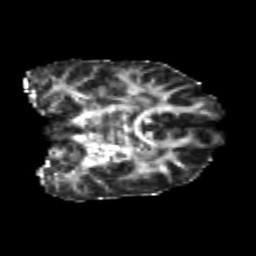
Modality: FA
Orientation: coronal
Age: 22
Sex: female
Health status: healthy
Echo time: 0.074 s